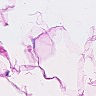
Metastatic tissue present: no